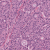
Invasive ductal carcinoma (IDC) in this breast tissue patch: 1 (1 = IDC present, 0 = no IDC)